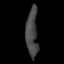
Tissue: lung
Cell type: Myeloid cells
Senescence score: 0.1977
Nuclear area (px): 559
Mean DAPI intensity: 70.665